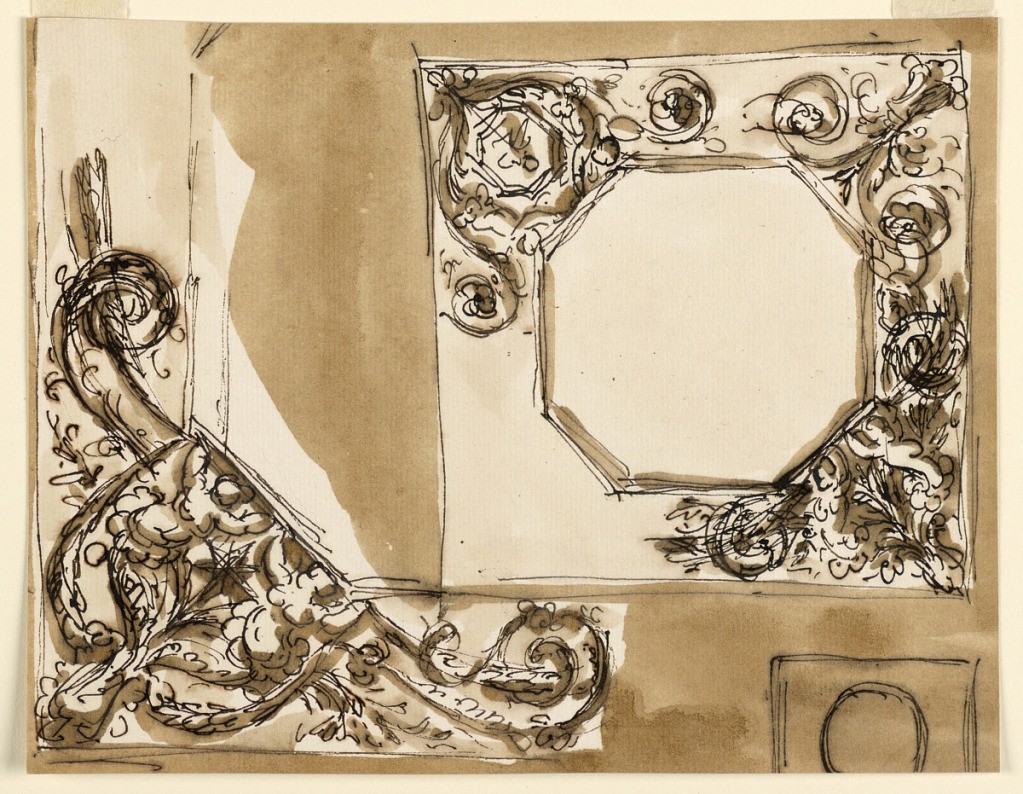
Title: Design for Ceiling Decoration
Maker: Giuseppe Barberi, Italian, 1746–1809
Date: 1746–1809
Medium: Pen and brown ink, brush and brown wash on off-white laid paper
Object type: Drawing
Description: Design for Ceiling Decoration.